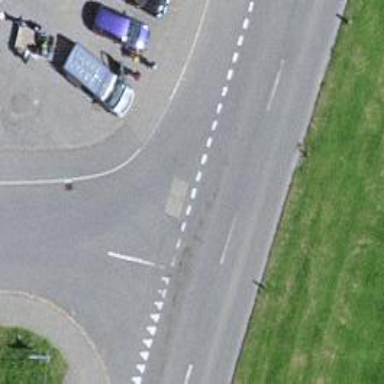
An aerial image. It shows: Road with "give way" sign.